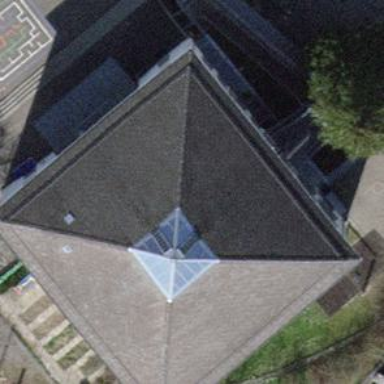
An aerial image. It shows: Primary school building.